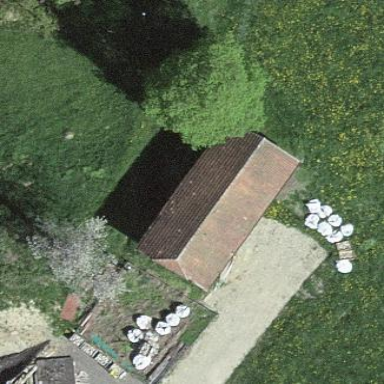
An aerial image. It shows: Rural barn.